Field crop: maize
Growth stage: 1
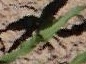
Species: maize